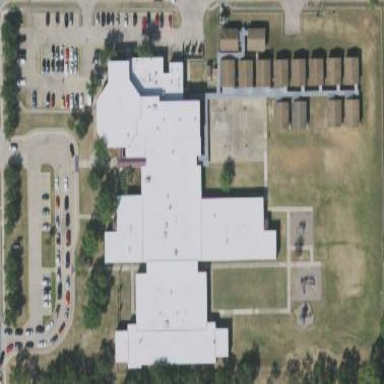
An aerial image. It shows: School.